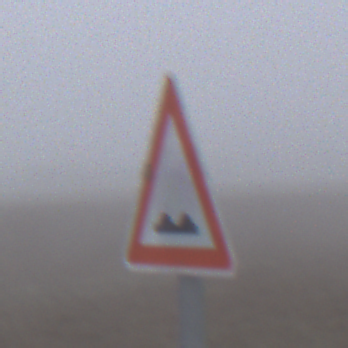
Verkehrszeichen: UnebeneFahrbahn
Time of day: MorningAfternoon
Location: Outdoor (RoadRail)
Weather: Overcast
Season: NotSpecified
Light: Natural